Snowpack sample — Buffalo Mountain, Silverthorne, Colorado, USA (2/22/26, 2:02 PM MST)
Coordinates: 39.622, -106.113
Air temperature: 33 °F
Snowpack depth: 63 cm
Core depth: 40 cm
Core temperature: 26.6 °F
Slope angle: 11°, slope face: 116°
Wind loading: low
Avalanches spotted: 0
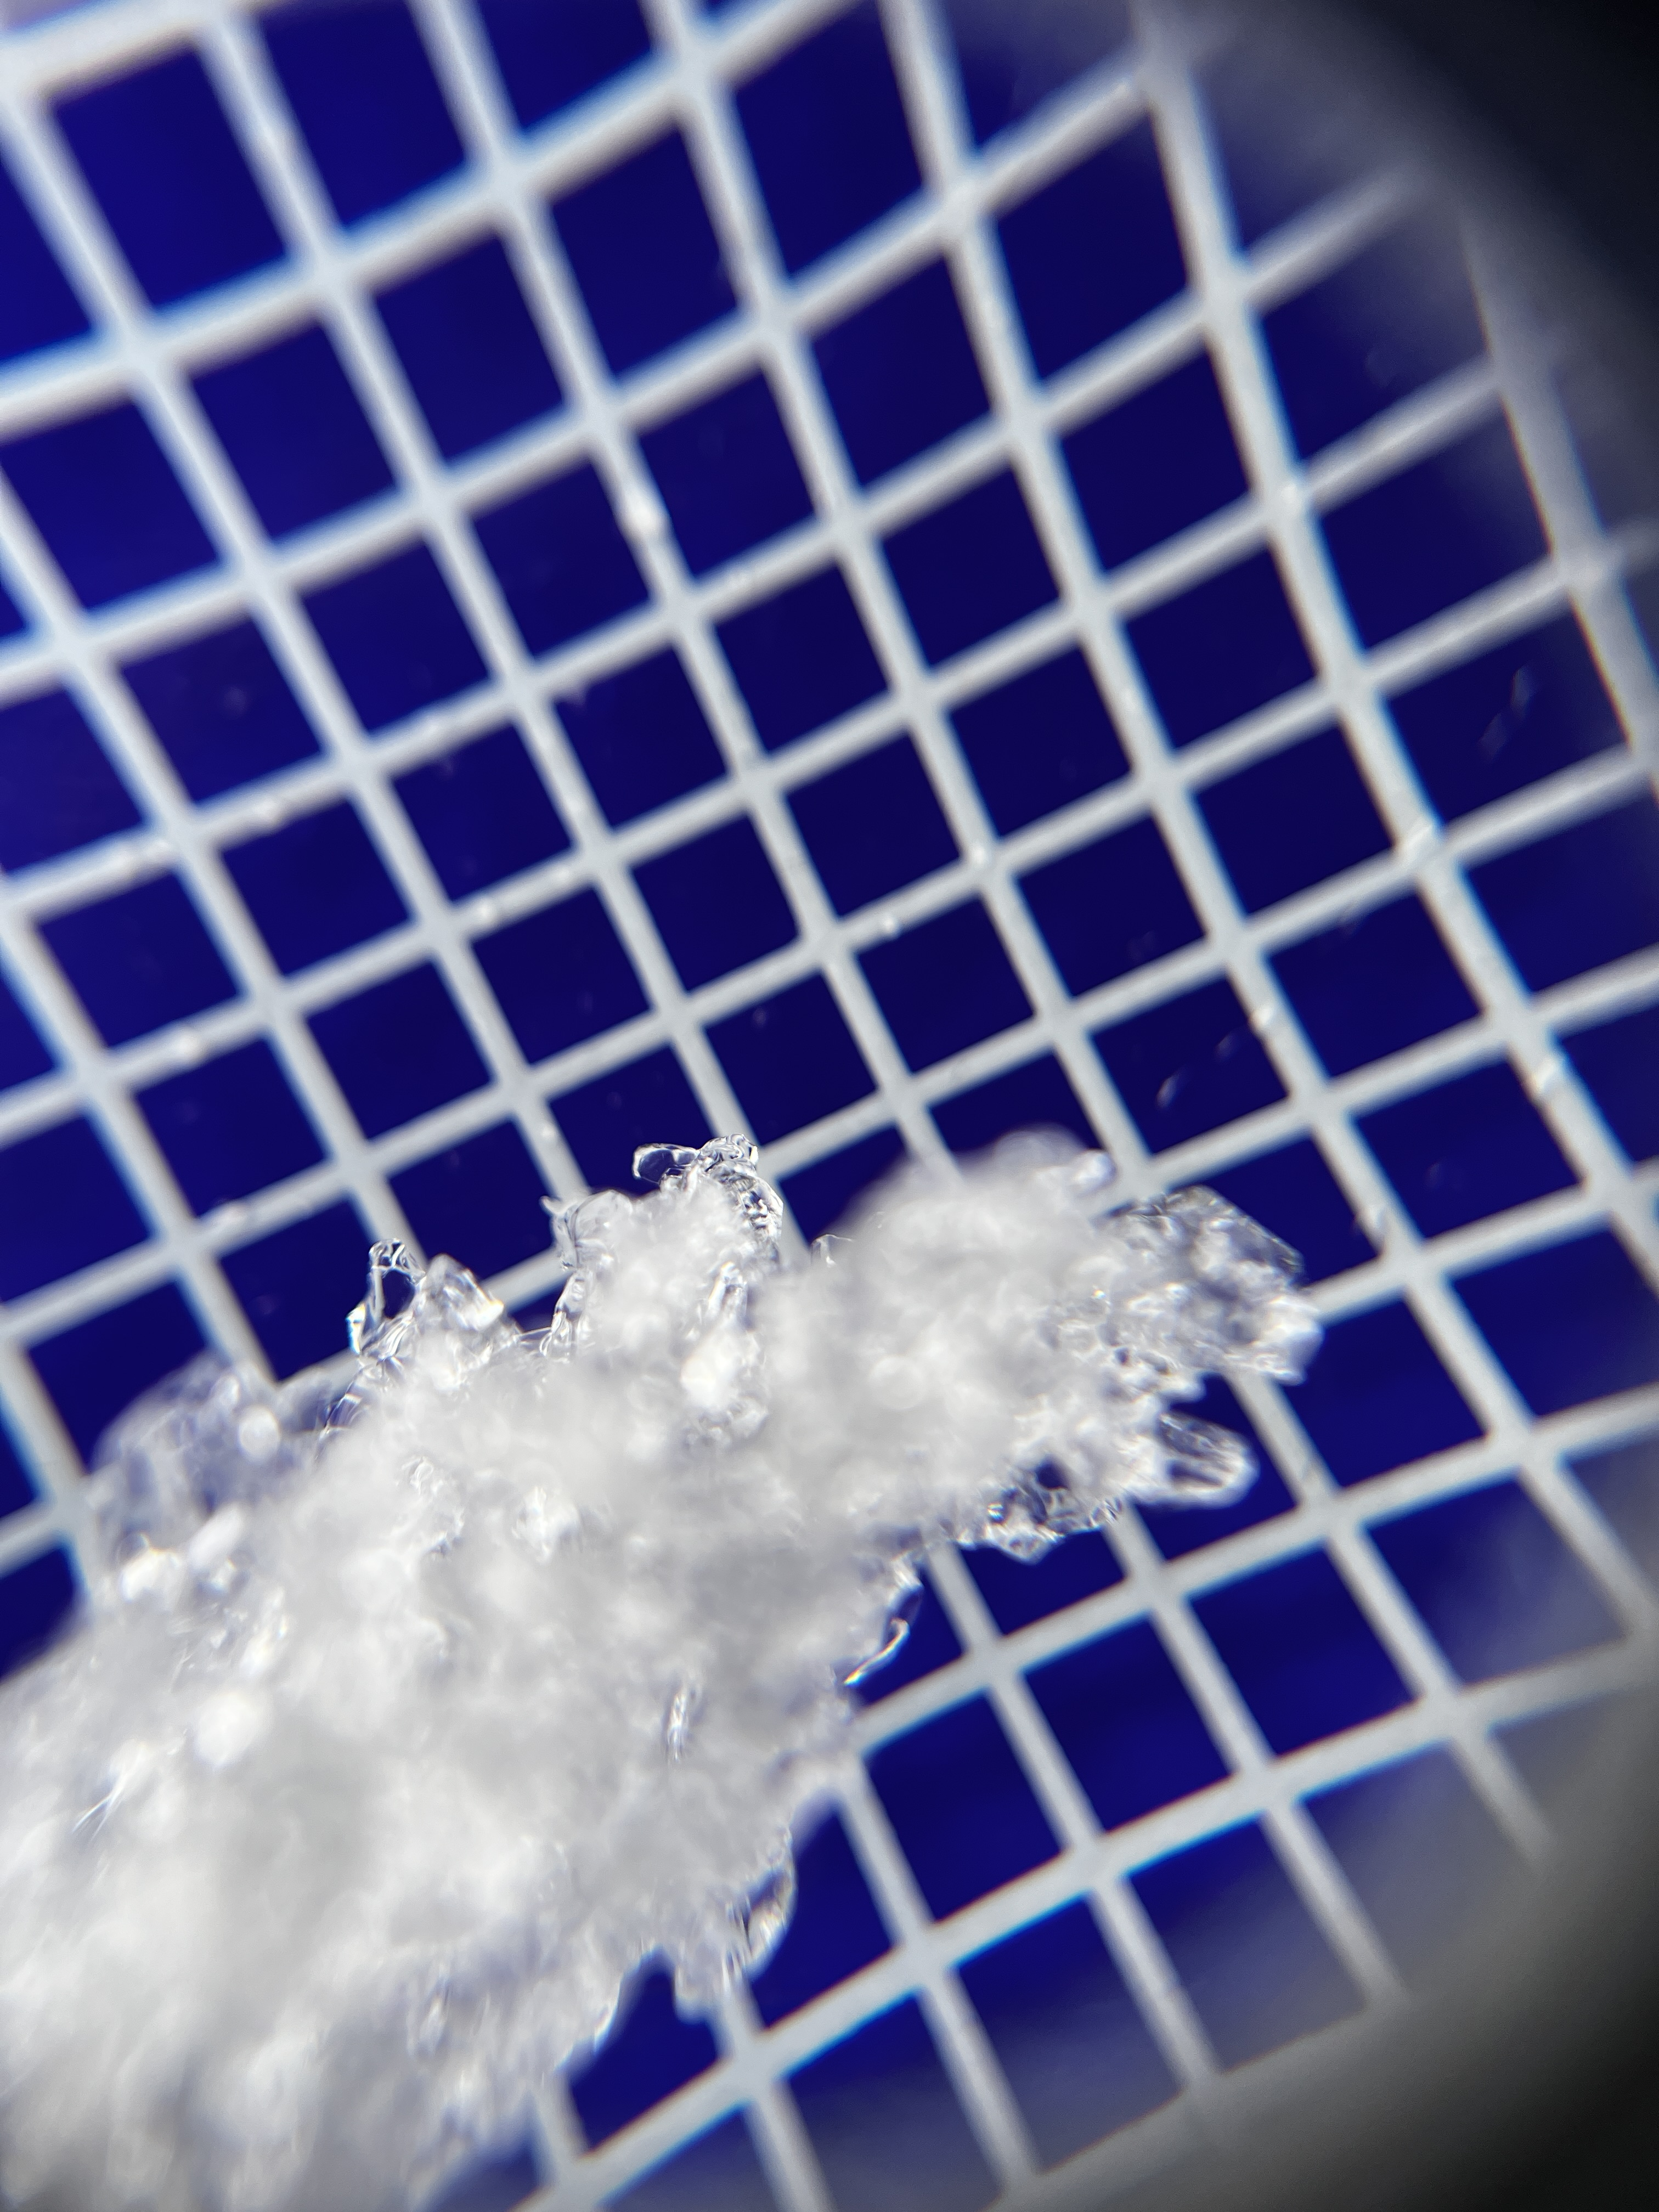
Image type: magnified_profile
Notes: In a firebreak similar to site 1, minimal wind loading with no spotted avalanches (not many faces in view though)